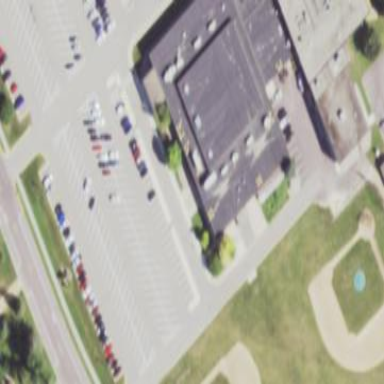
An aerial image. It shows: School building.